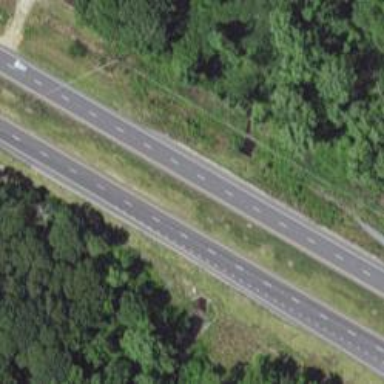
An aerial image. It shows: Trunk highway.